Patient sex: F
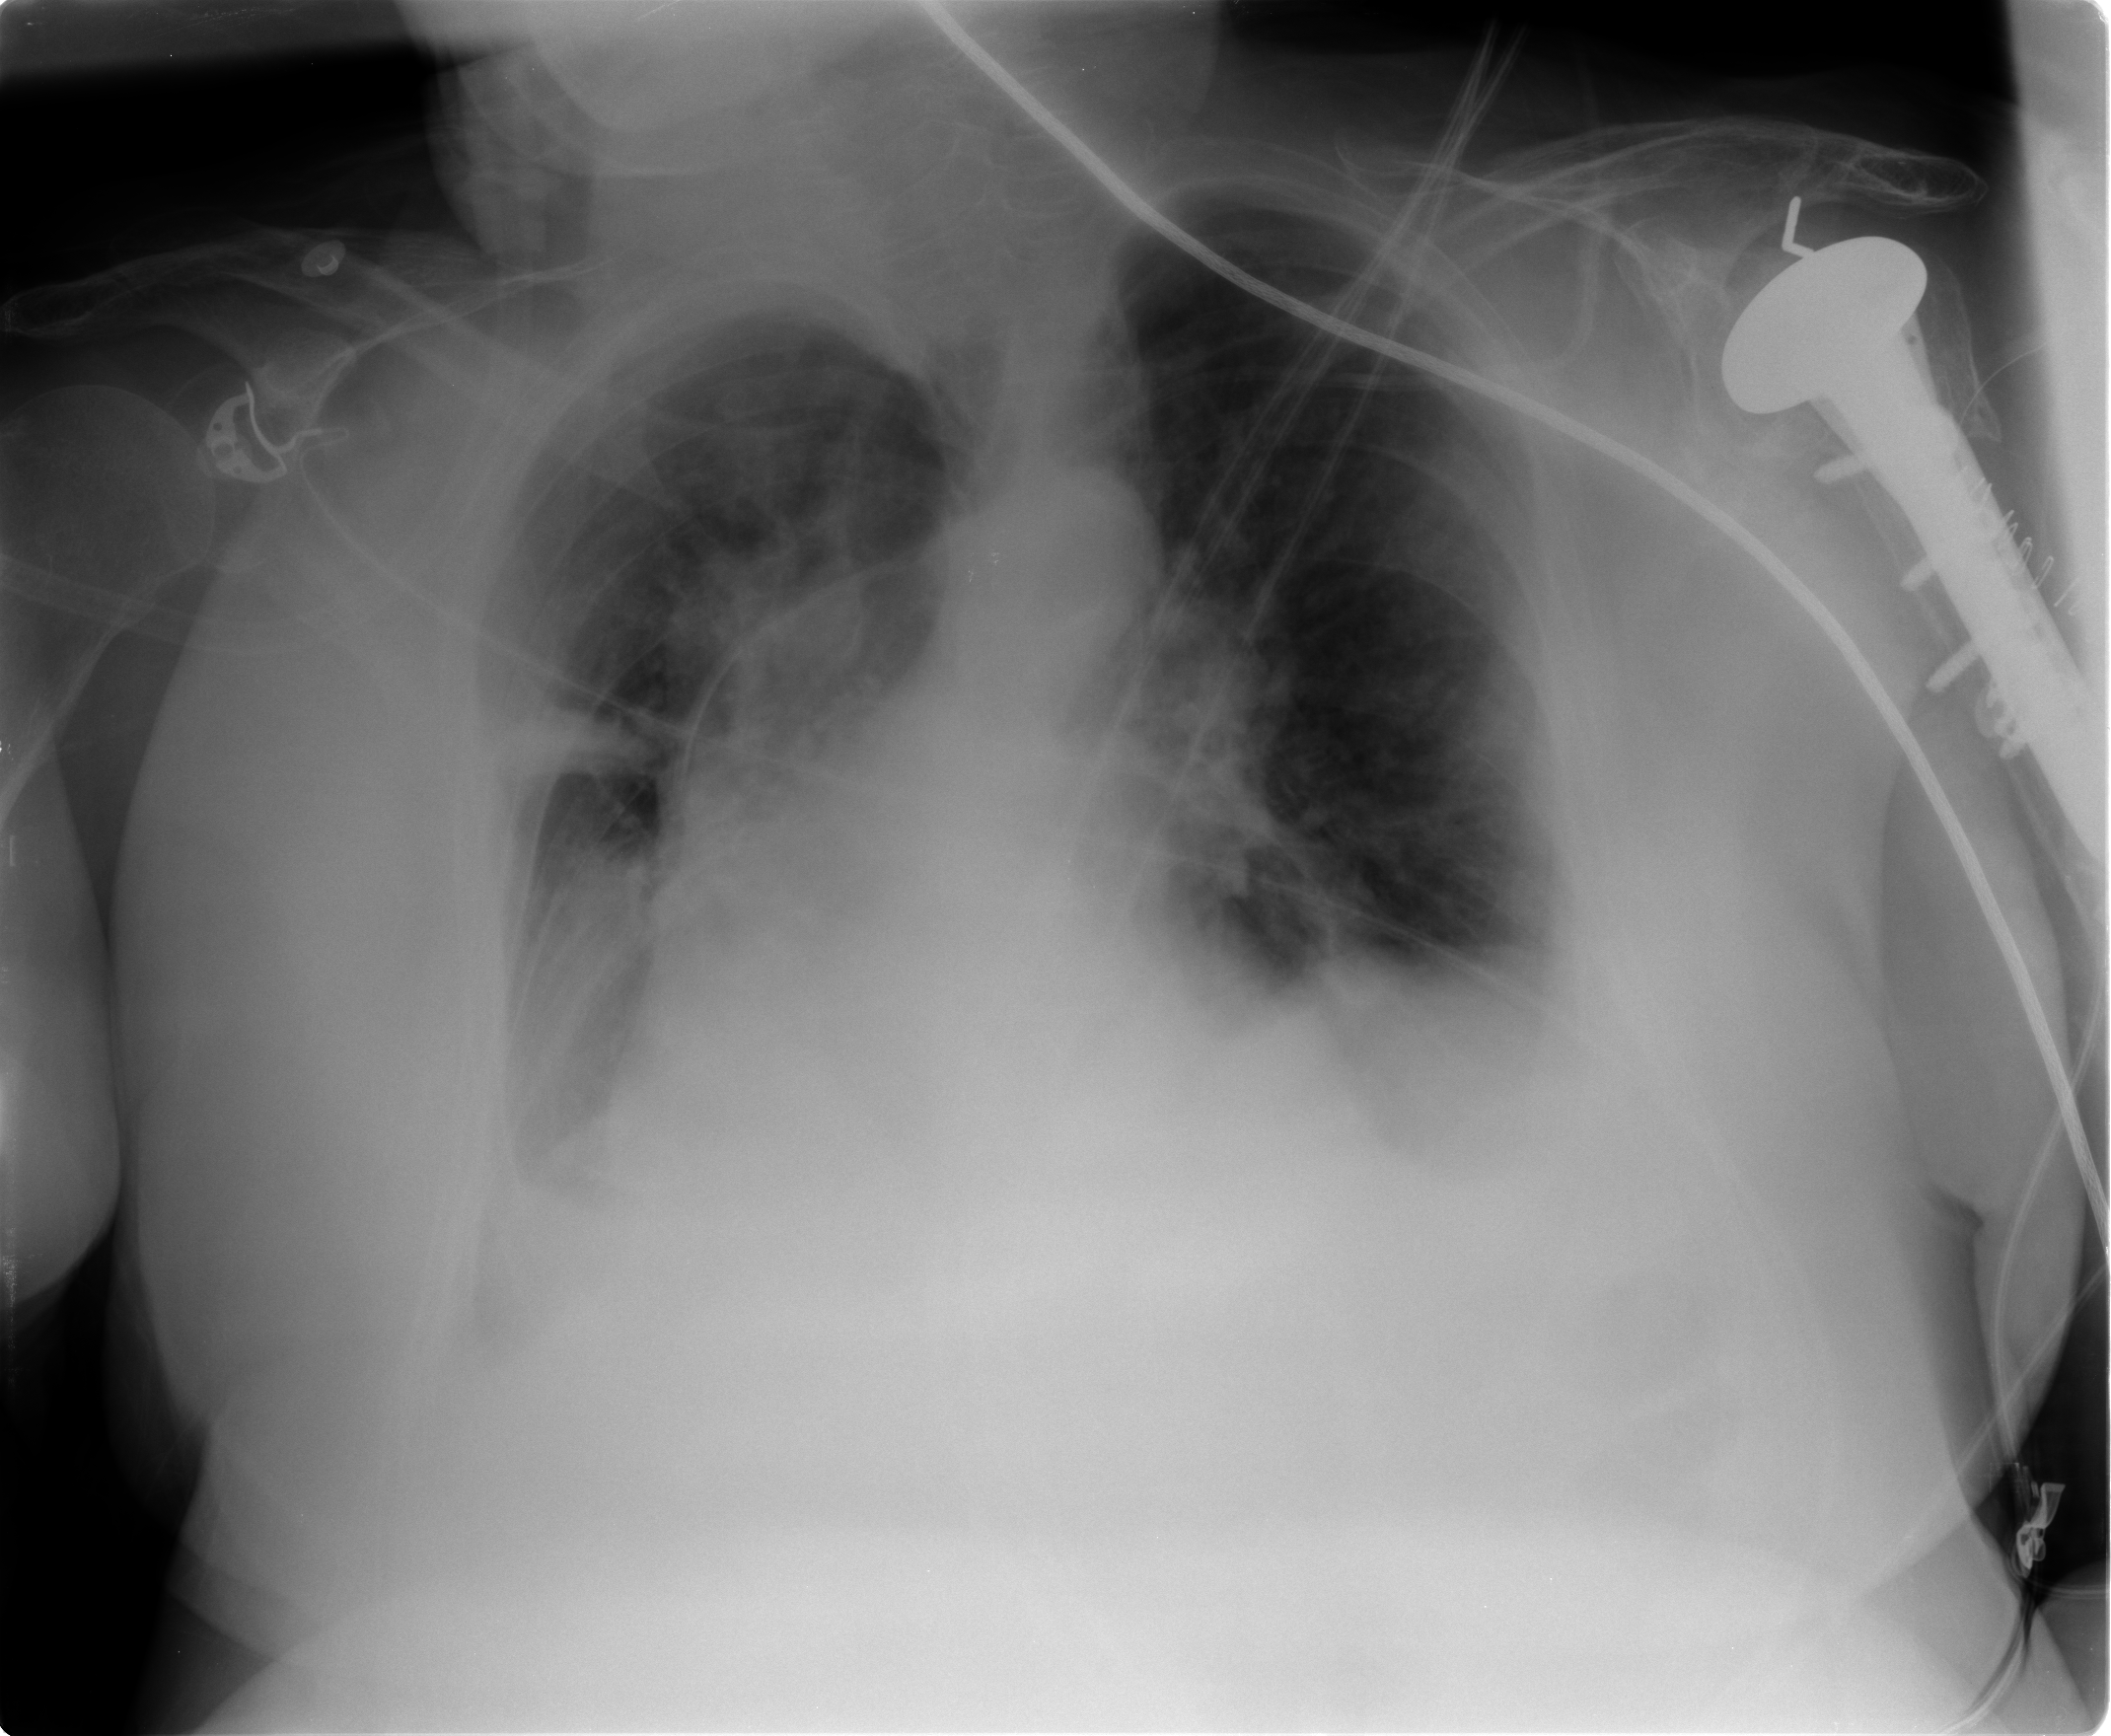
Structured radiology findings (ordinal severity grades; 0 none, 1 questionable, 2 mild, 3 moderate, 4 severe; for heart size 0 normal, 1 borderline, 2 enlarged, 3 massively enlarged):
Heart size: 2
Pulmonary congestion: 1
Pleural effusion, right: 3
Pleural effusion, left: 1
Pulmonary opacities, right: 0
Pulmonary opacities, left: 0
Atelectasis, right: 3
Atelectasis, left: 1